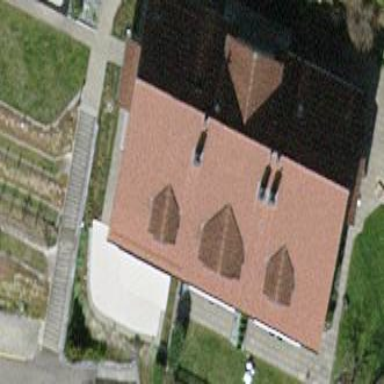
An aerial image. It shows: Terrace building.